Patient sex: M
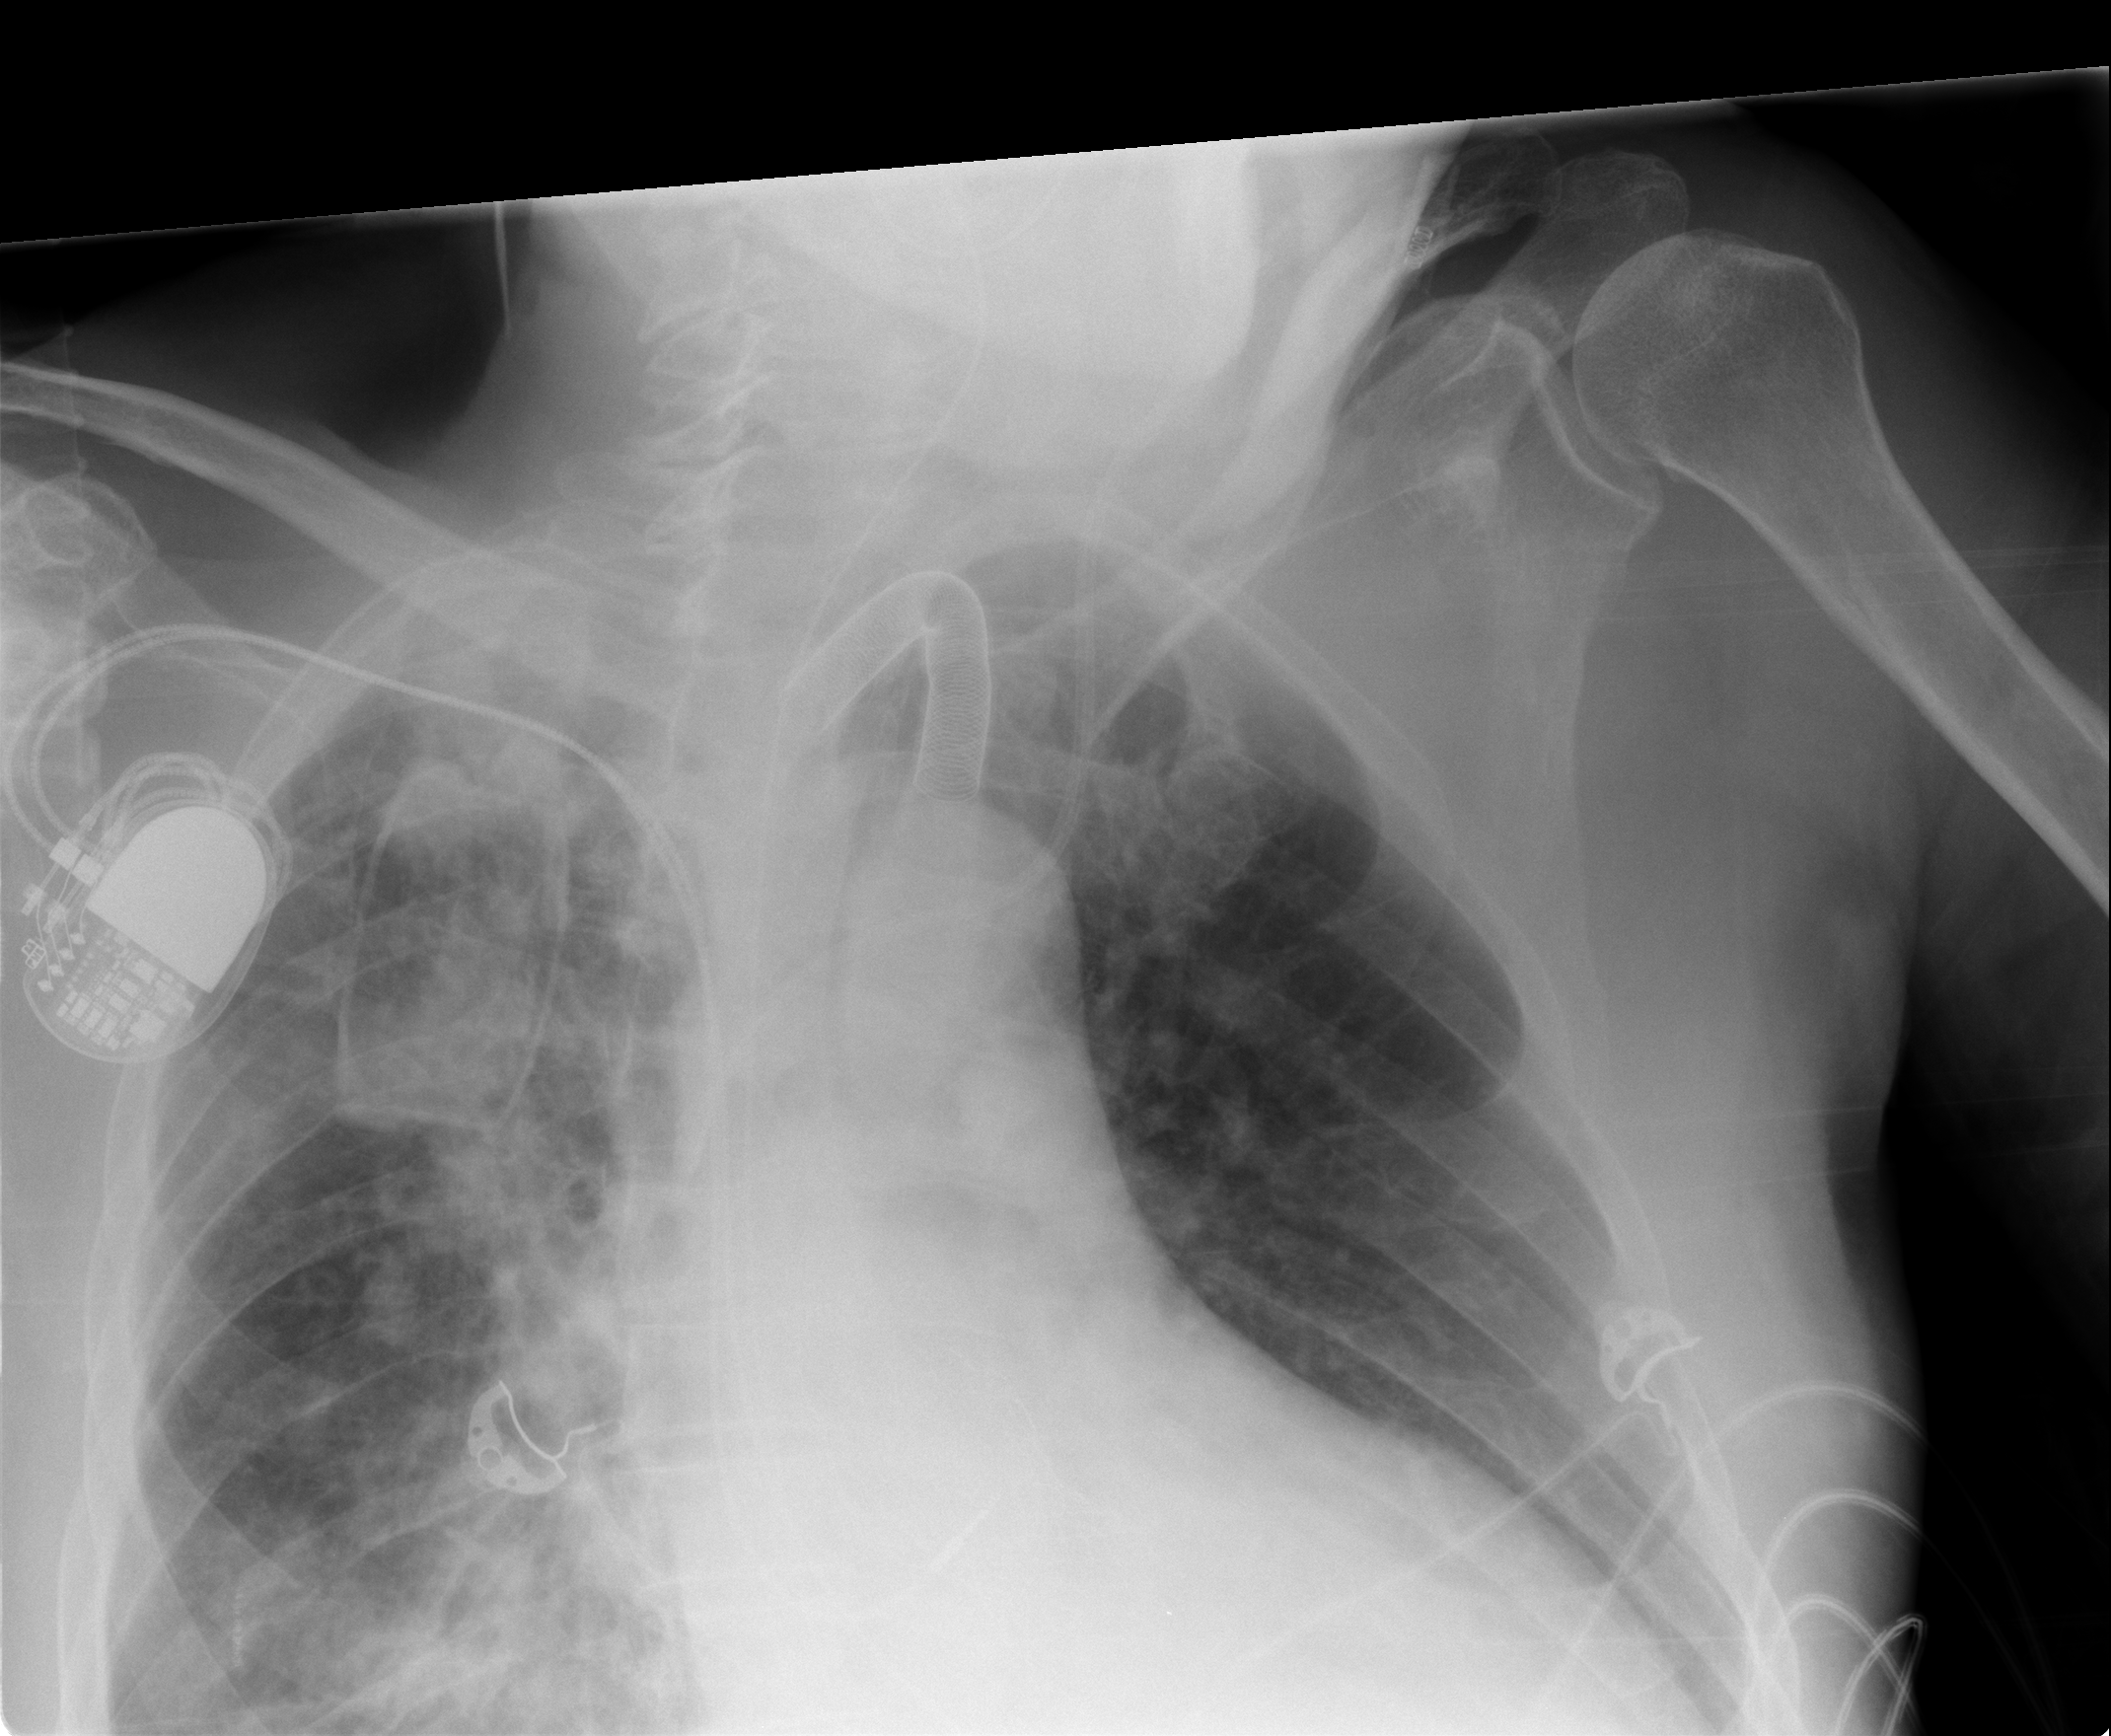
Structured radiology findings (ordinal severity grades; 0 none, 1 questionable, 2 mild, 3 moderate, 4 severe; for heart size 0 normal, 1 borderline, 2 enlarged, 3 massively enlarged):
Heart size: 2
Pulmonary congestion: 2
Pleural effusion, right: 0
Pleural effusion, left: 0
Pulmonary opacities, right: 3
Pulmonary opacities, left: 2
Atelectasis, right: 2
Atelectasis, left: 0